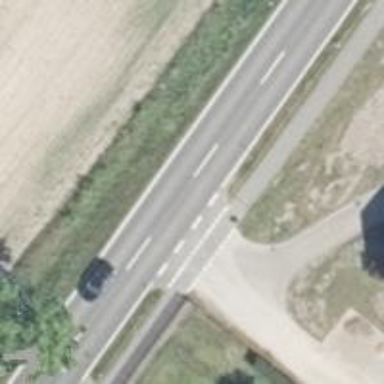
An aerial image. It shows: Secondary road with asphalt surface and cycle track on the left.